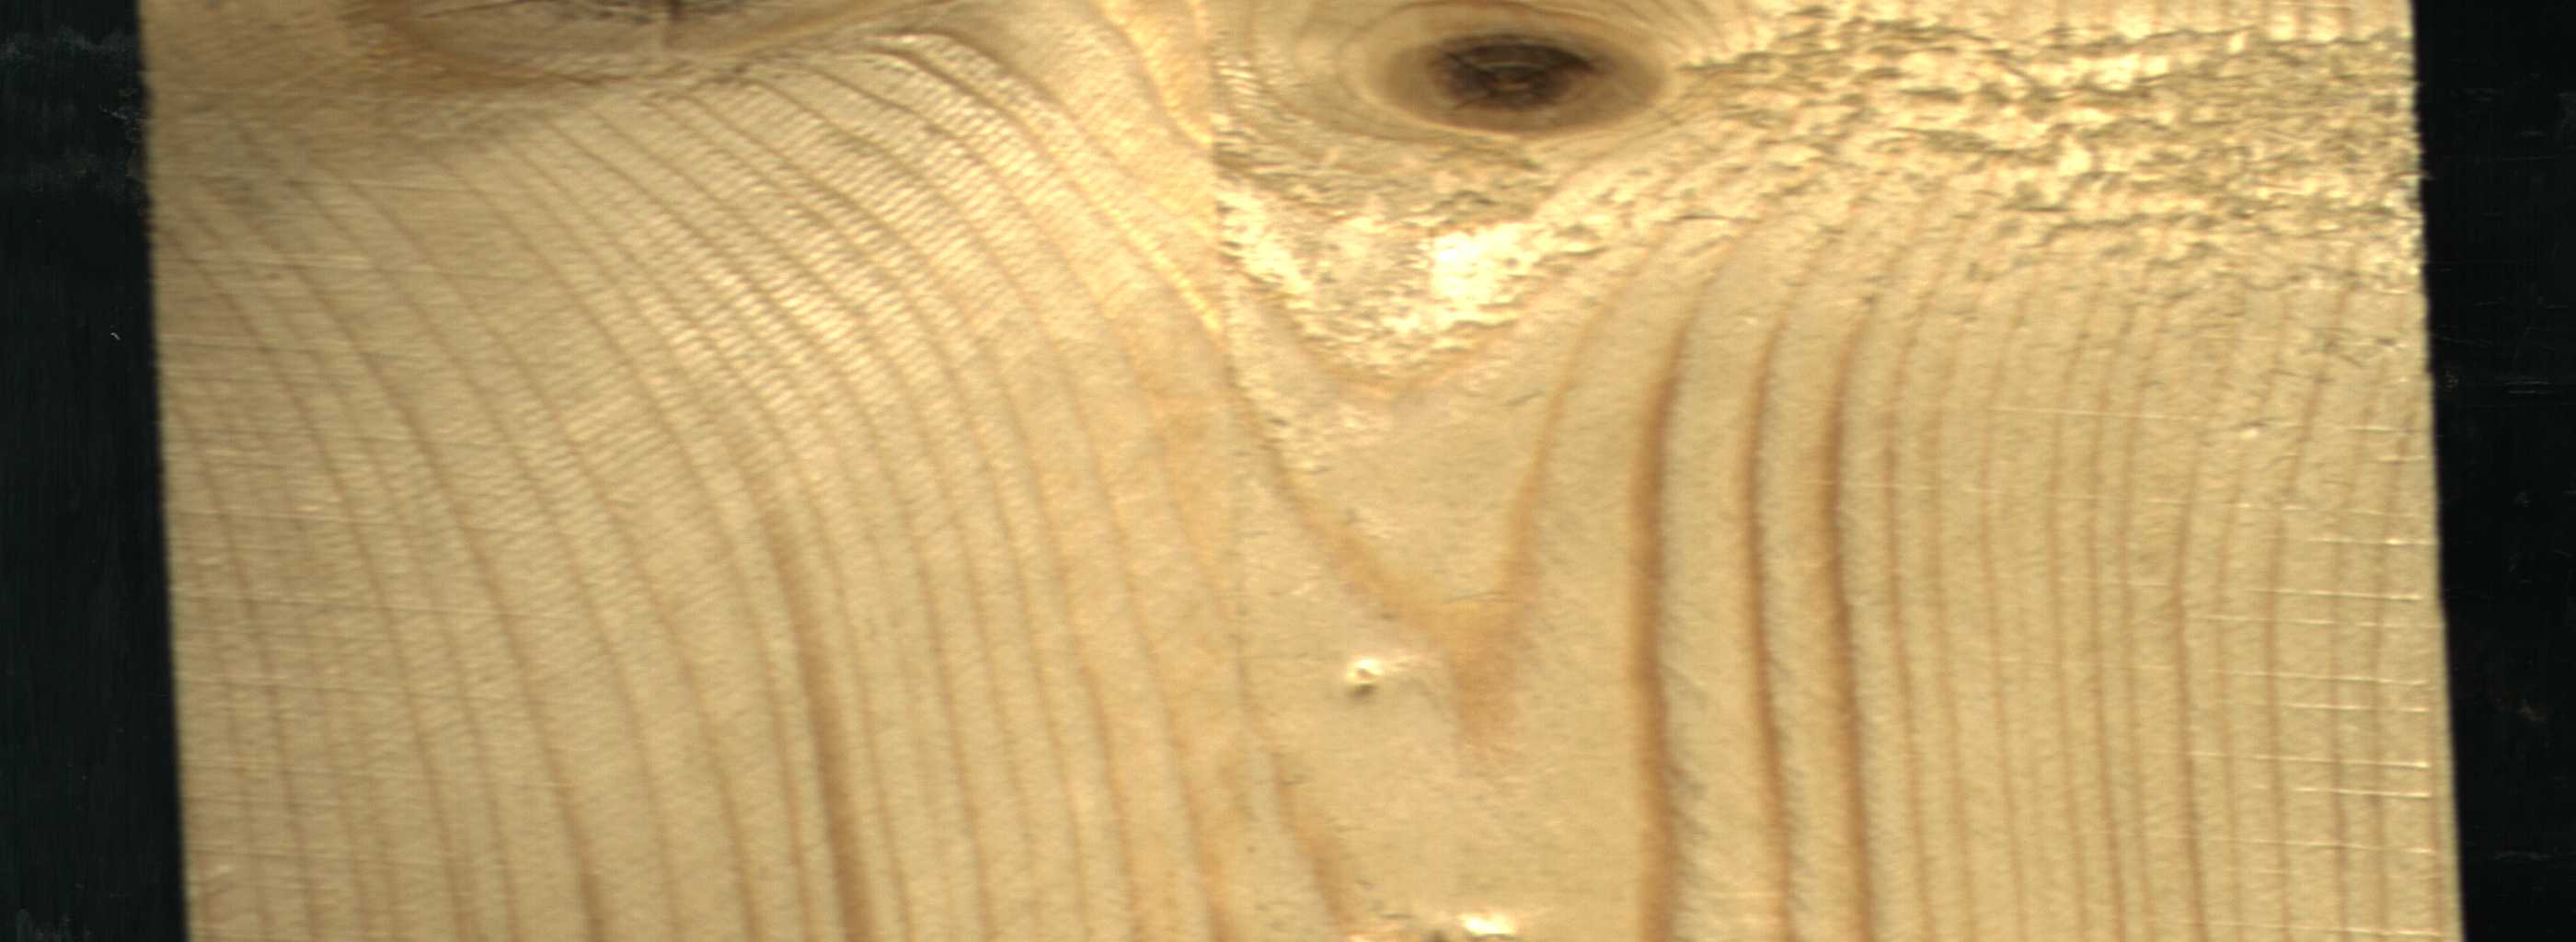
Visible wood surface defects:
Live_Knot
Live_Knot